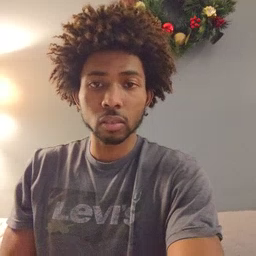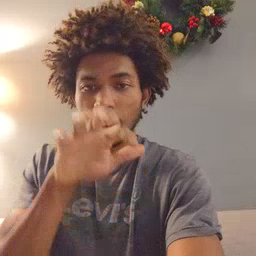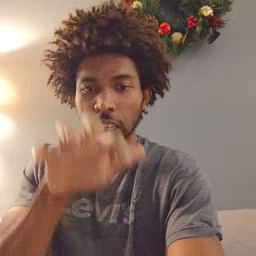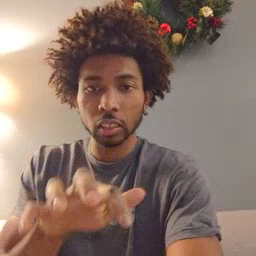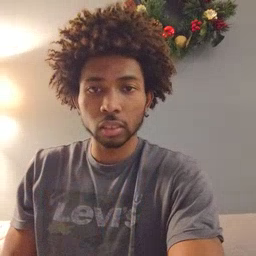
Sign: alligator